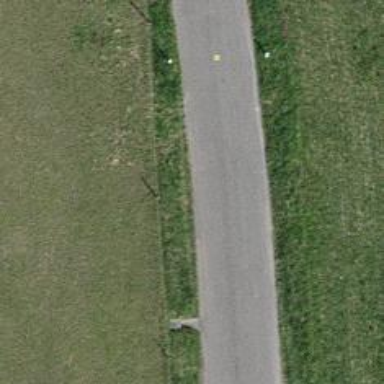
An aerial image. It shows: Tertiary road.